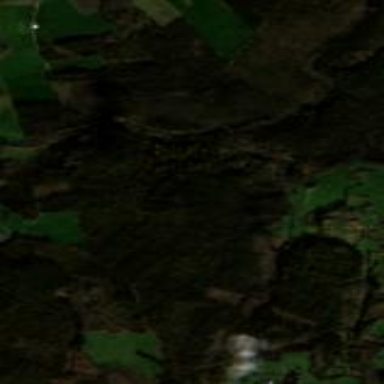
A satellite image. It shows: Forest with mixed types of leaves.